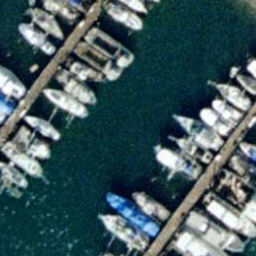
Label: harbor